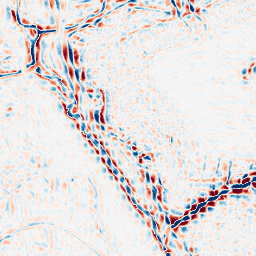
Category: wavelet
Decomposition family: wavelet_biorthogonal
Decomposition parameters: wavelet: bior4.4
level: 3
Upsampling method: cubic_catmull_rom
Upsampling parameters: scale: 2
Upsampling scale: 2